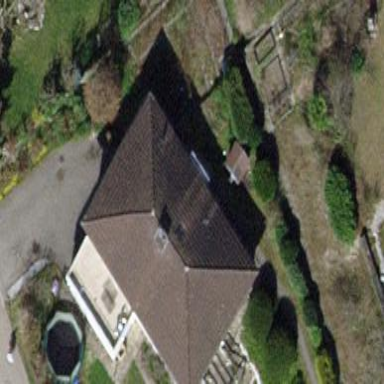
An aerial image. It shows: Detached building with hipped roof shape.